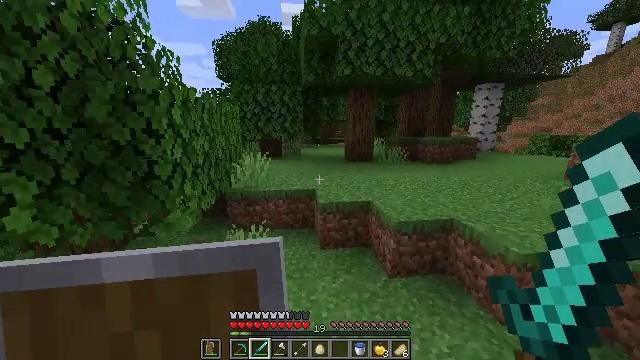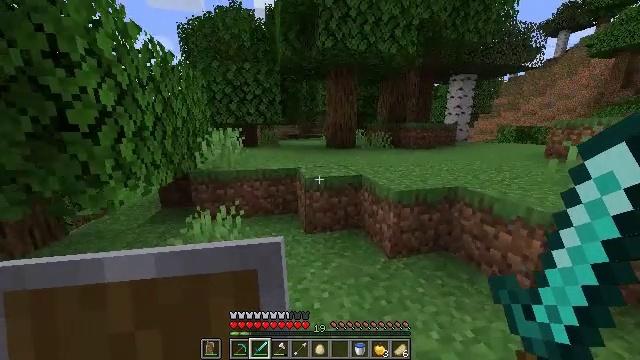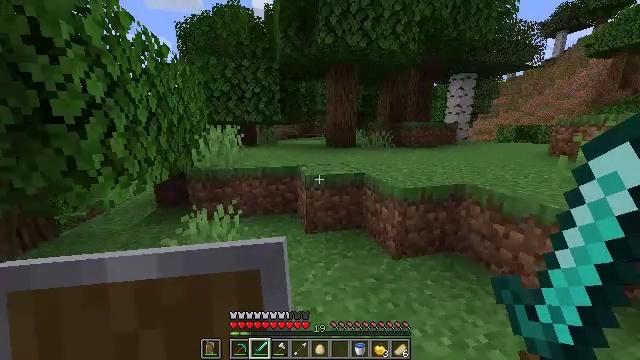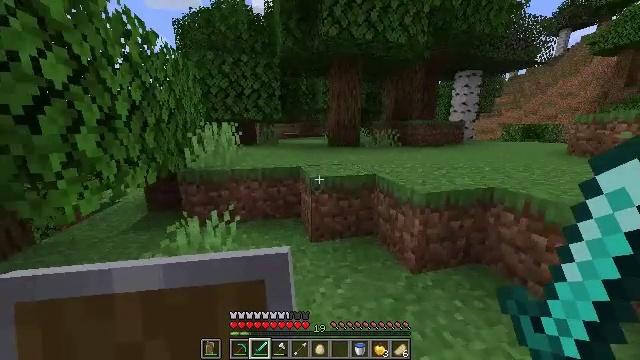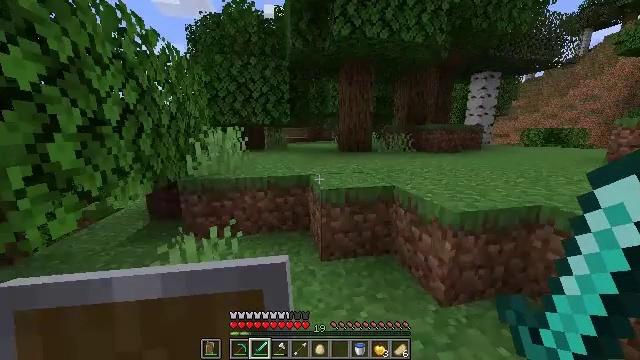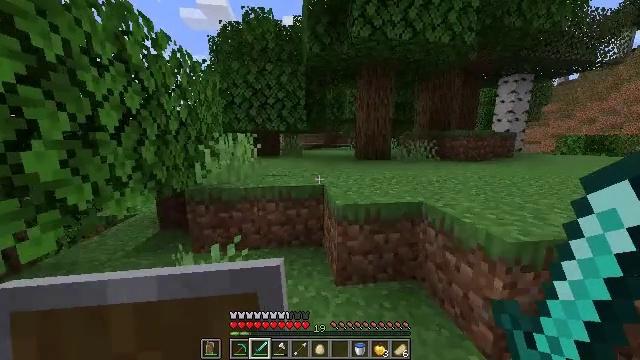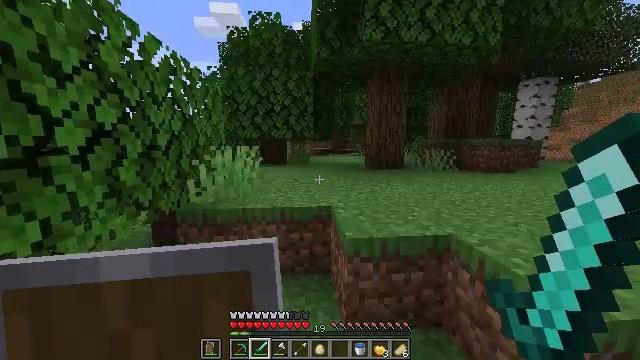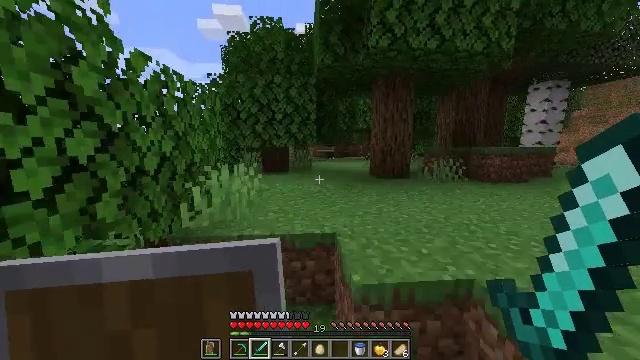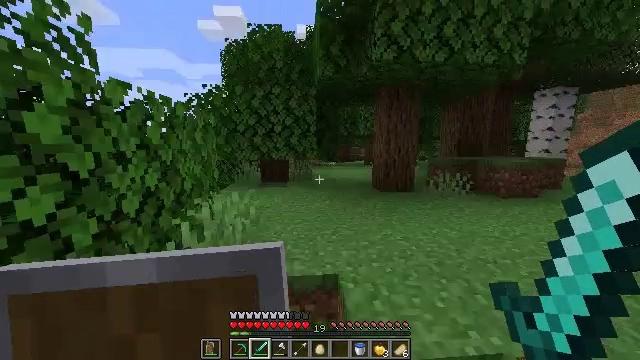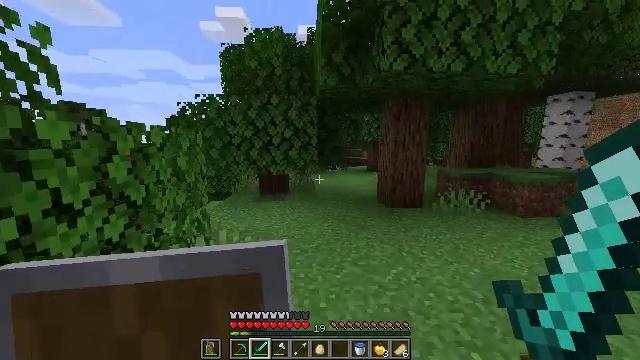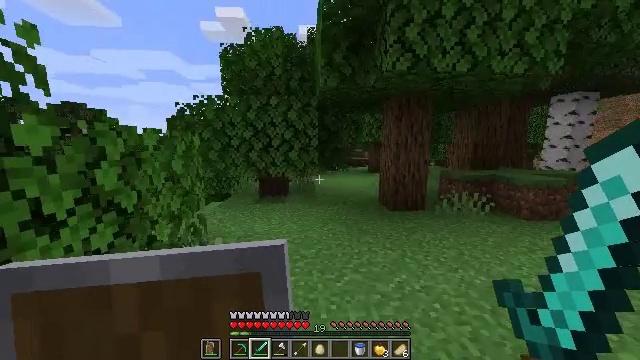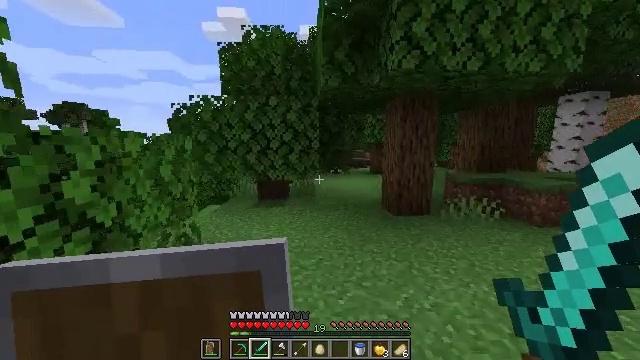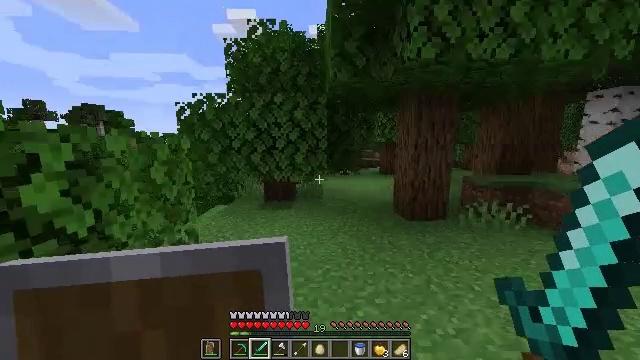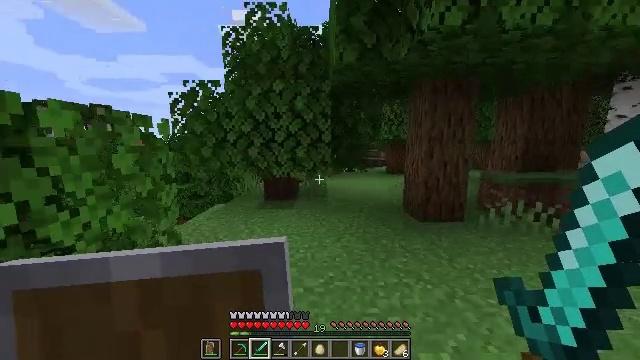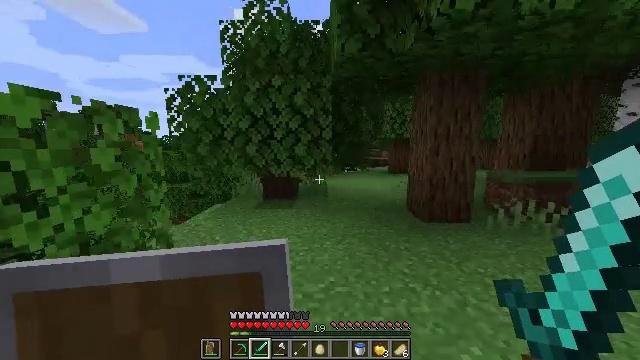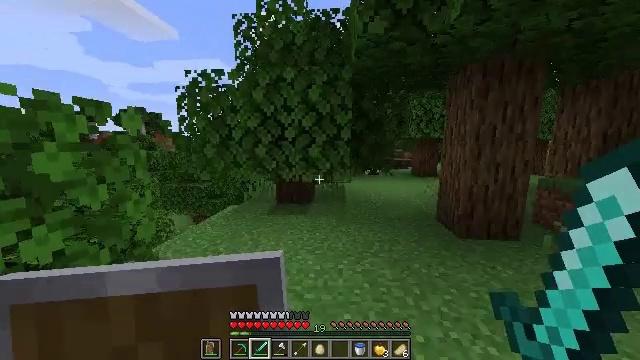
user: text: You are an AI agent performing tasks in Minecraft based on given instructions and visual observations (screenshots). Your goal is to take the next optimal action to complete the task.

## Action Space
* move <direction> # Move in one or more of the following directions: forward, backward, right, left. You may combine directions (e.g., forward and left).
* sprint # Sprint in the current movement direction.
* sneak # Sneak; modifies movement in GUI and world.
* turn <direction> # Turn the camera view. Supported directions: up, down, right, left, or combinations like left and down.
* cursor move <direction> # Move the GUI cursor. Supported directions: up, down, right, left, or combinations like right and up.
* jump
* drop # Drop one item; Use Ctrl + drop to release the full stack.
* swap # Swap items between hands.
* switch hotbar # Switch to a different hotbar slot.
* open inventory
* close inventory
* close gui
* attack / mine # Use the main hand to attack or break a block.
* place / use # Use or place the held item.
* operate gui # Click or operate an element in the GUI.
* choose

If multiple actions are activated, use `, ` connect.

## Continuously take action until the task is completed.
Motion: motion action
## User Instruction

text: Collect some oak leaves.
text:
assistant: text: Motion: move forward, sprint, turn right
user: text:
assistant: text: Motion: move forward, sprint
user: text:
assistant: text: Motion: move forward, sprint
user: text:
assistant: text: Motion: move forward, sprint, turn left and up
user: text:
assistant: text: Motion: move forward, sprint, turn left and up
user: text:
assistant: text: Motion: move forward, sprint, turn left, jump
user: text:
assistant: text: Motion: move forward, sprint, jump
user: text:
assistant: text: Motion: move forward, sprint, jump
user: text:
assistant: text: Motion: move forward, sprint, jump
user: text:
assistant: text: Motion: move forward, sprint, jump
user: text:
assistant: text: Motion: move forward, sprint, jump
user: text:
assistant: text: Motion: move forward, sprint, turn left, jump
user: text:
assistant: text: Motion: move forward, sprint, turn left, jump
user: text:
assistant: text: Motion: move forward, sprint, jump
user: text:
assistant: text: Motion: move forward, sprint, turn left, jump
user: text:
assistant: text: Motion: move forward, sprint, turn left, jump
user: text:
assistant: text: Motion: move forward, sprint, turn left, jump
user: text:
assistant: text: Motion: move forward, sprint, turn left, jump
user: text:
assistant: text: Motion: move forward, sprint, turn left, jump
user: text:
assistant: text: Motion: move forward, sprint, turn left and down, jump
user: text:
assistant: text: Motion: move forward, sprint, turn left and down
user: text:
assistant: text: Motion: move forward, sprint, turn left
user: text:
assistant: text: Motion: move forward and move left, sprint, turn left
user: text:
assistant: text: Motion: move forward and move left, sprint, turn left
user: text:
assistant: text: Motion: move forward and move left, sprint, turn left
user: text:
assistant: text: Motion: move forward and move left, sprint, turn left and down
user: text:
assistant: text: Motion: move forward and move left, sprint, turn down
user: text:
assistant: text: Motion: move forward and move left, sprint, turn down
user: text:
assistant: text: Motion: move forward and move left, sprint, turn right and down
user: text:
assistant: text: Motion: move forward and move left, sprint, turn right and down